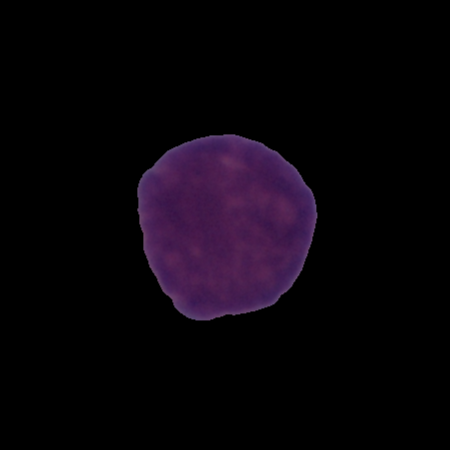
Label: healthy